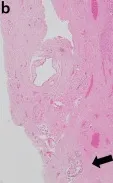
Architecture of the ectopic liver lobe. (a) The ectopic liver lobe is covered with fibrous capsules. Arrowheads indicate Glisson's sheath.
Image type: pathology (h&e)